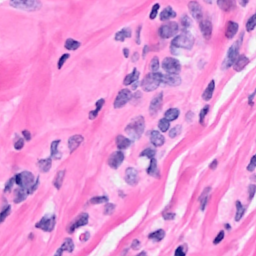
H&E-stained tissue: Breast